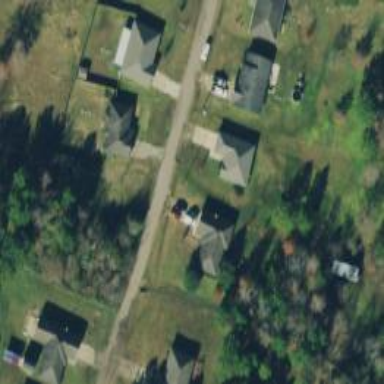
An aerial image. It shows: Residential road.